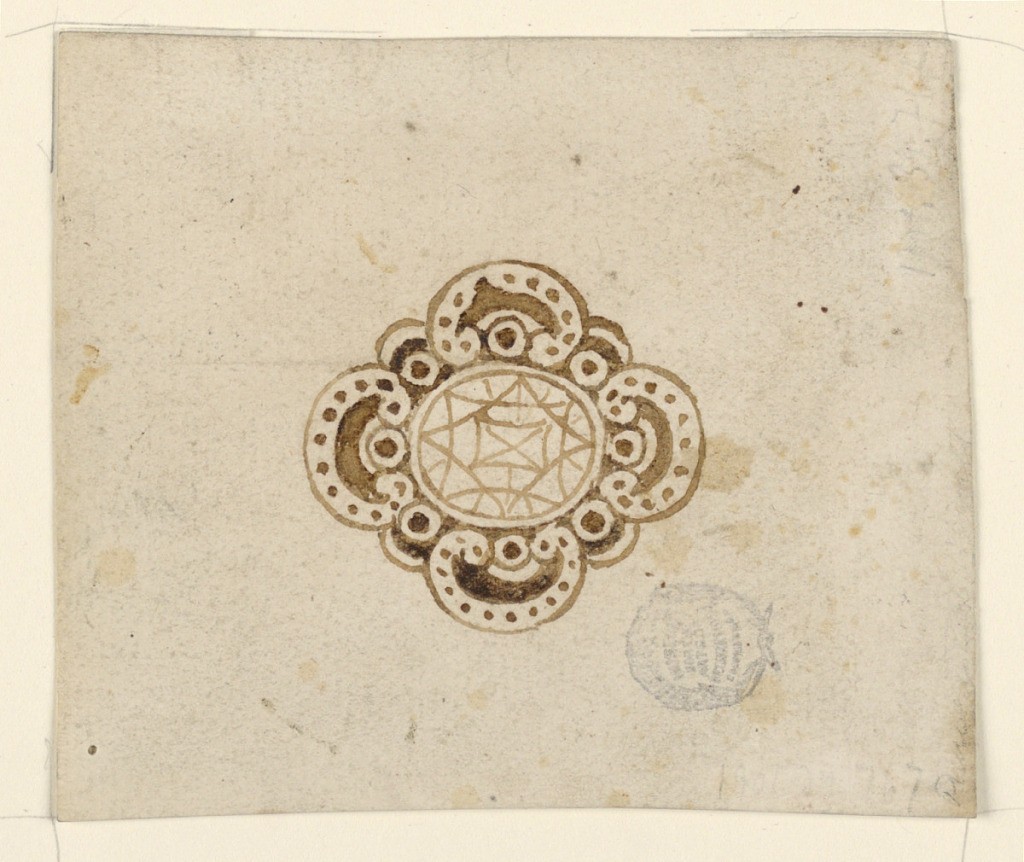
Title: Design for a Brooch
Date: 1820
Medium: Pen and ink, brush and sepia on paper
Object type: Drawing
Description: An oblong diamond frames by volutes.